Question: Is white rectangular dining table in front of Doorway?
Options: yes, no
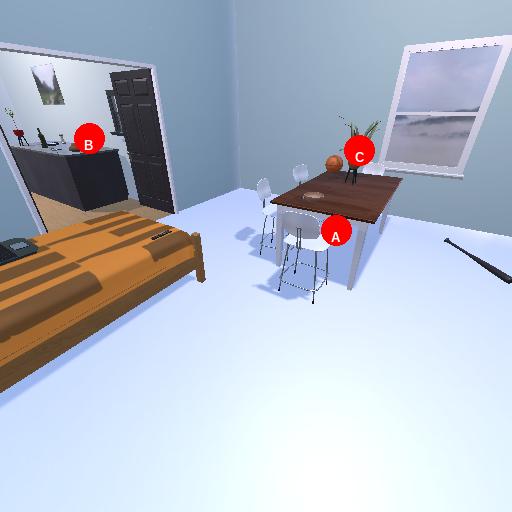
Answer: yes